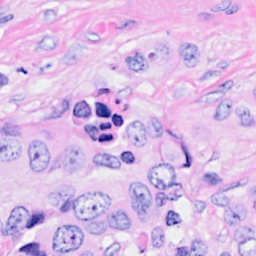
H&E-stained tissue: Breast